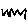
Label: zigzag